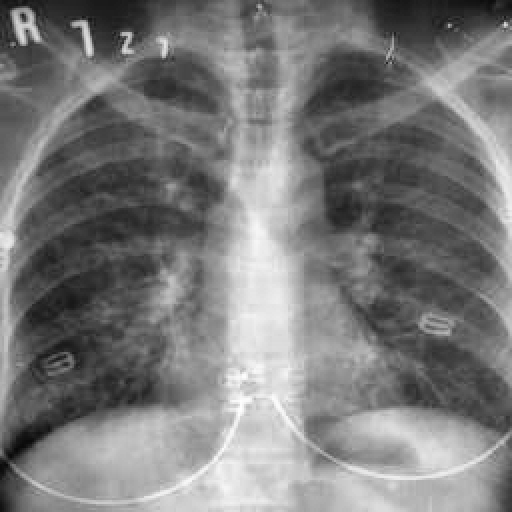
Finding: TUBERCULOSIS